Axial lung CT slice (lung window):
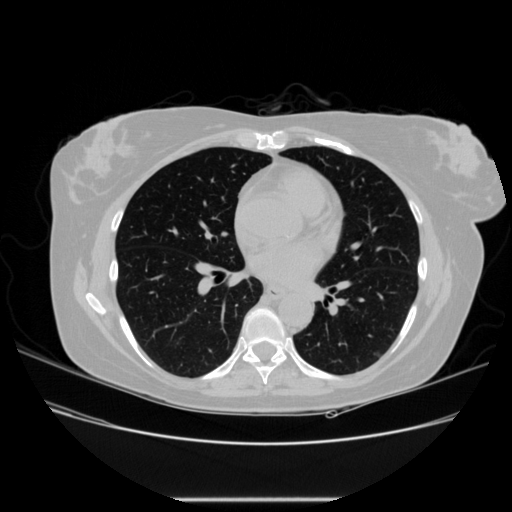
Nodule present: no